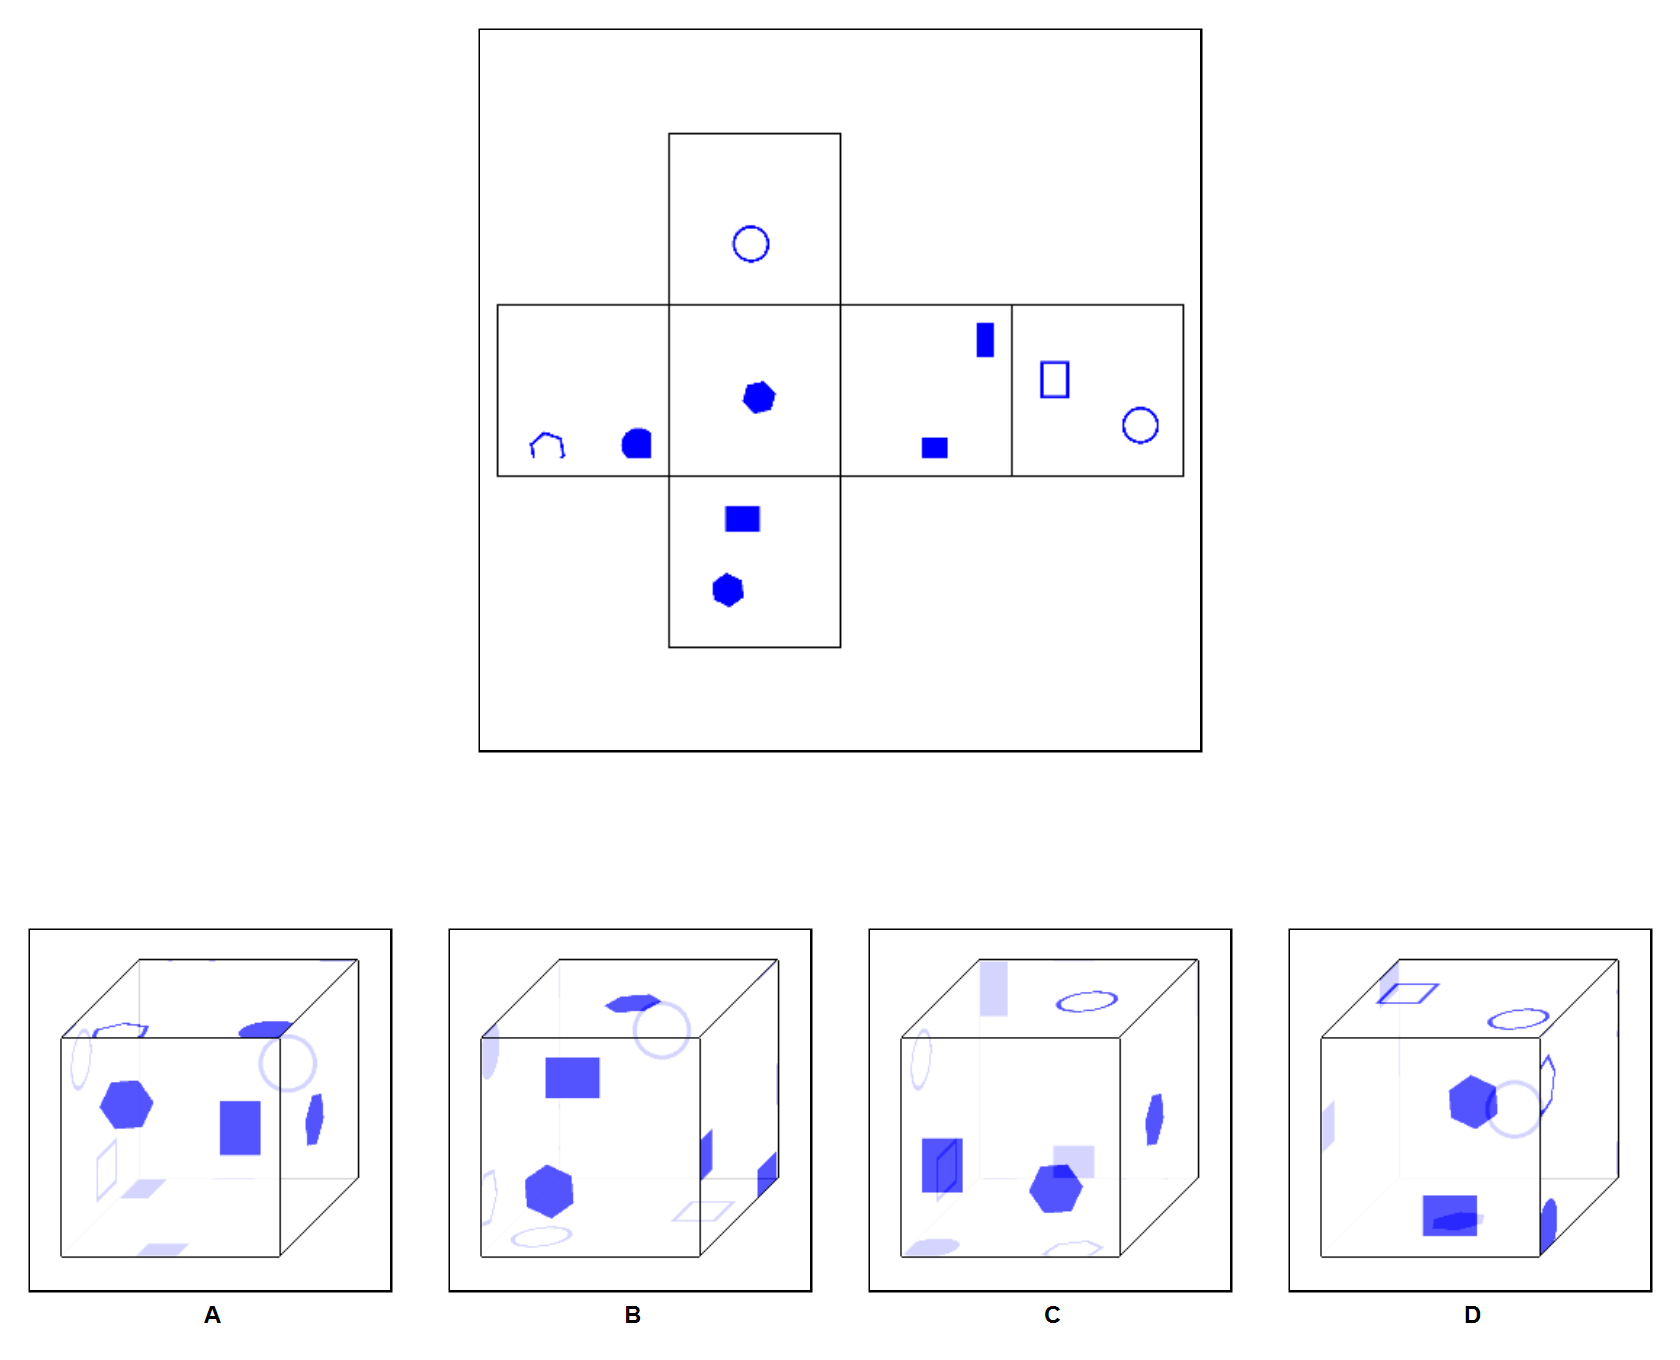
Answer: C